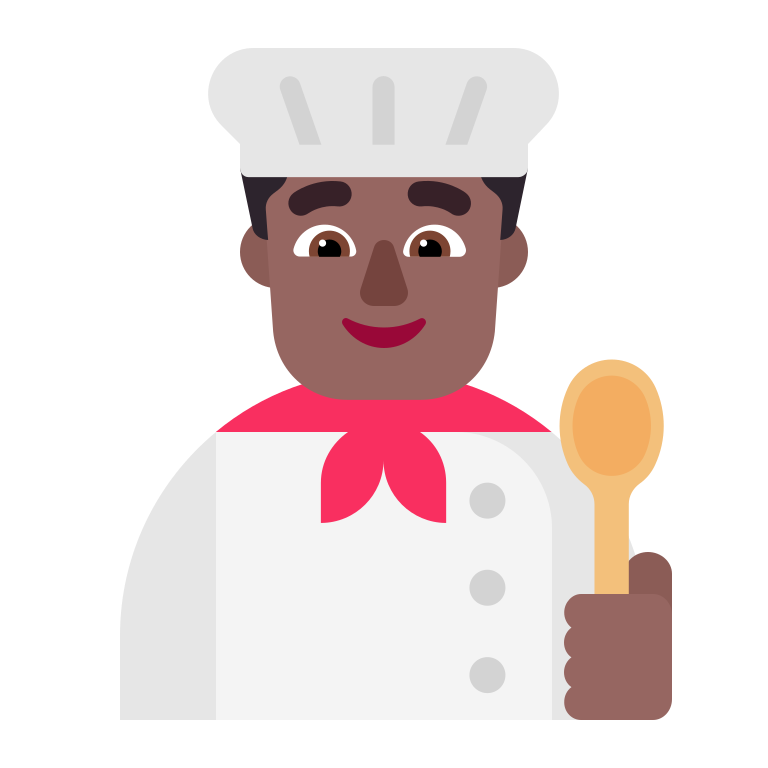
man cook flat  dark